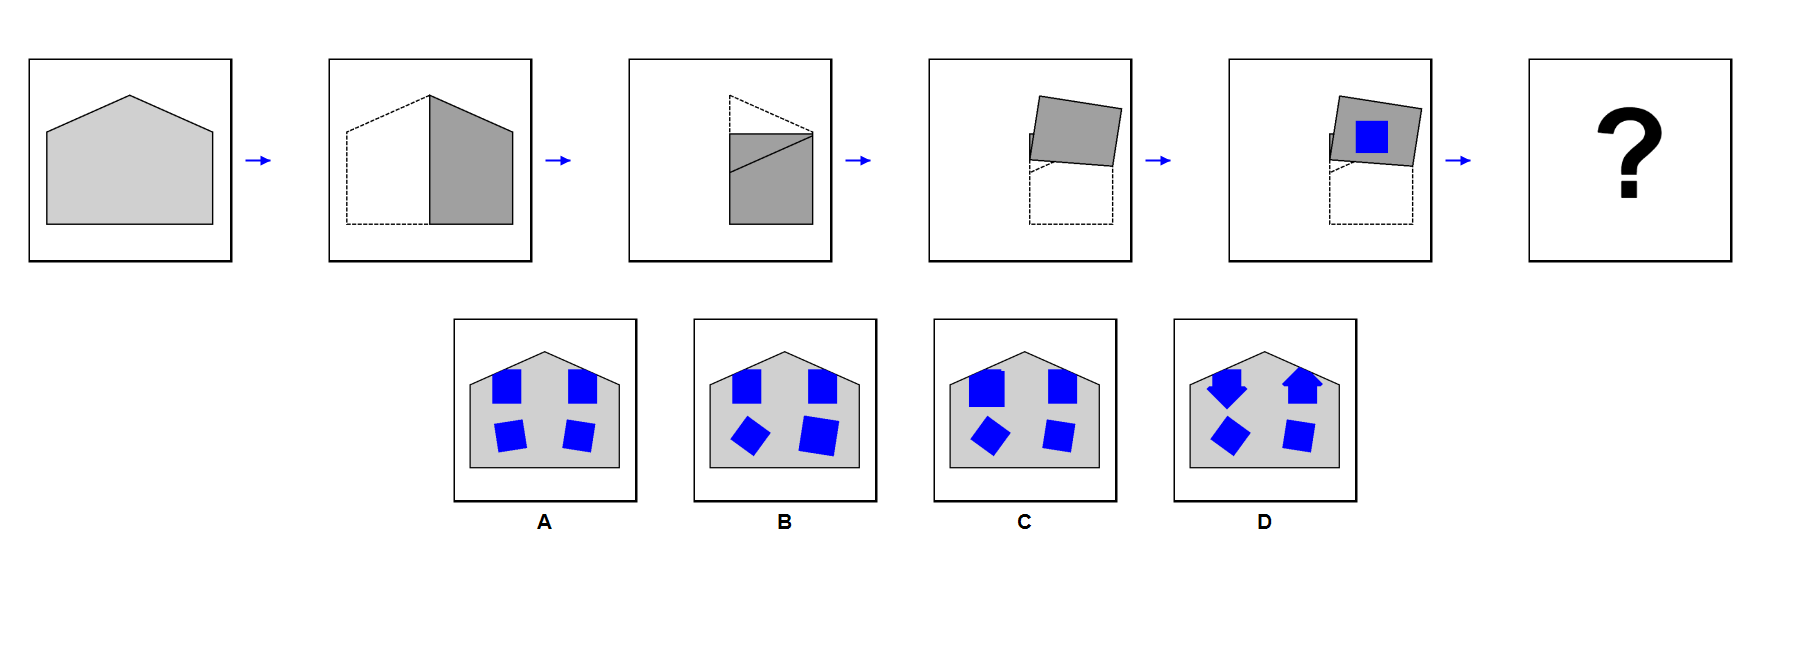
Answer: A